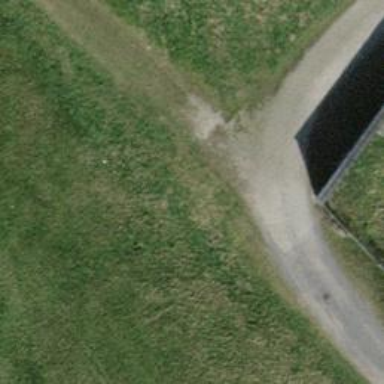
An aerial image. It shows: Track road with grass paver surface.